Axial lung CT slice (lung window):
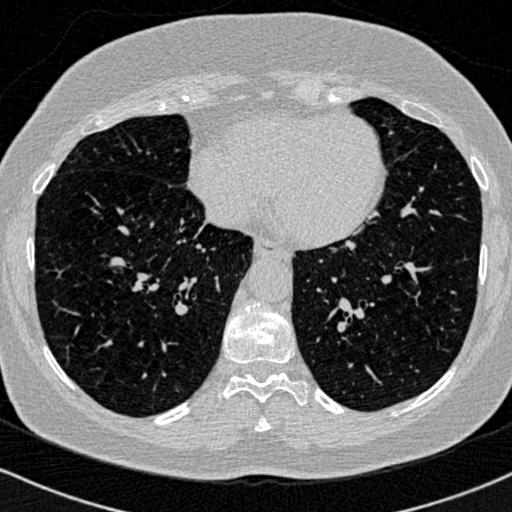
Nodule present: no